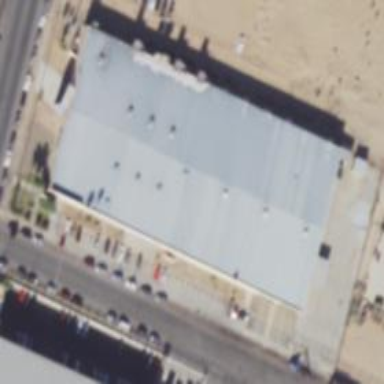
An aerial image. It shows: Industrial building.